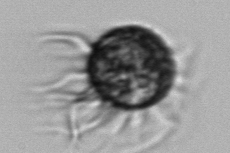
Label: Pelagostrobilidium